Aerial crown-view tile of a tropical tree (Barro Colorado Island, Panama), acquired 20240716:
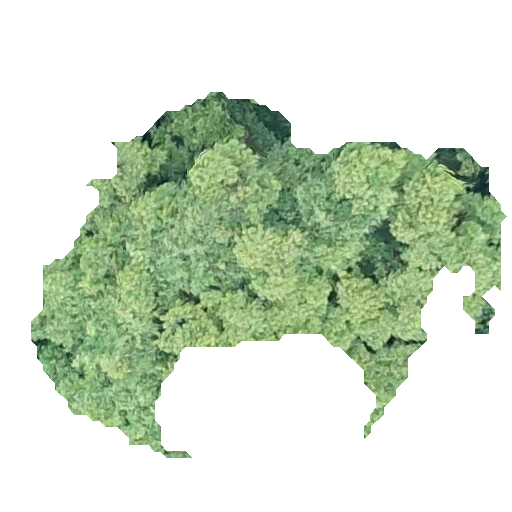
Species: Luehea seemannii
GBIF accepted scientific name: Luehea seemannii
Crown area: 150.689 m²